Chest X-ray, PA view. Patient: 35 years old, sex F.
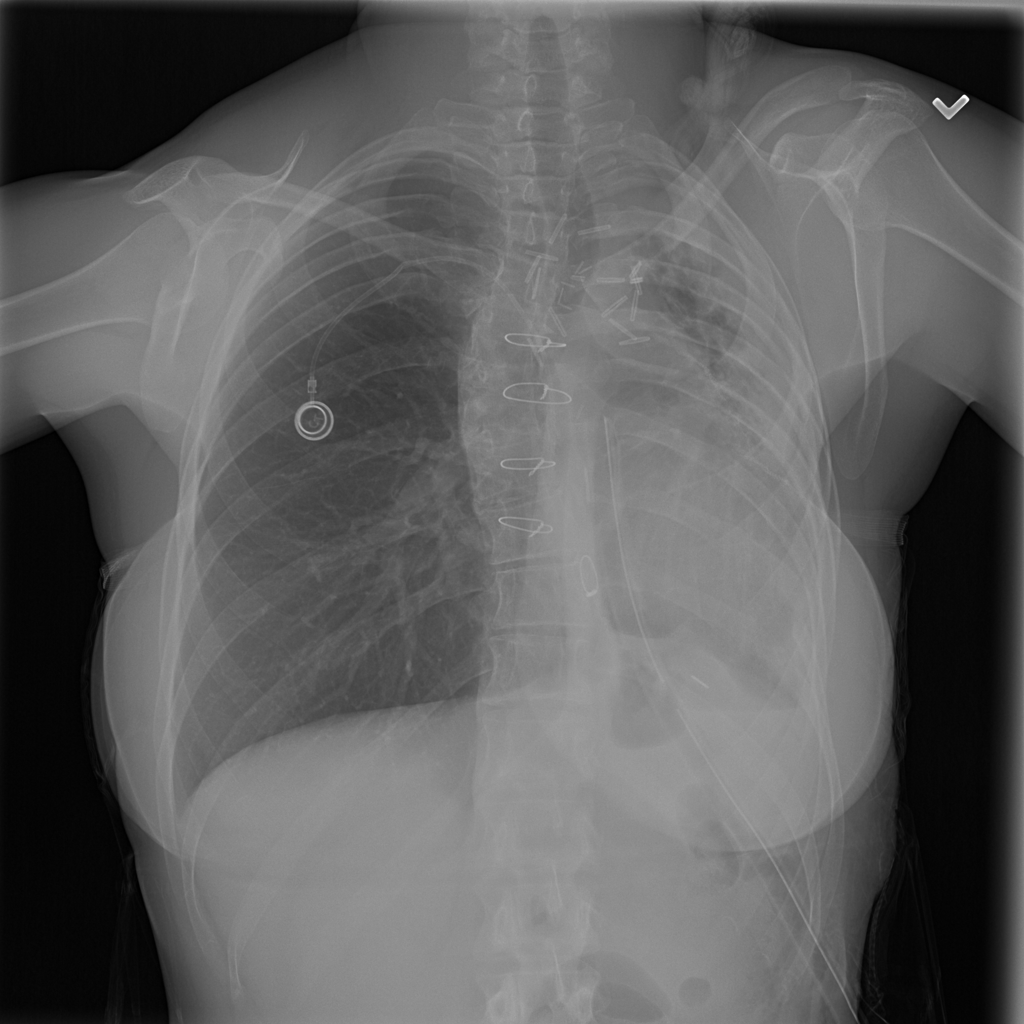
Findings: No Finding